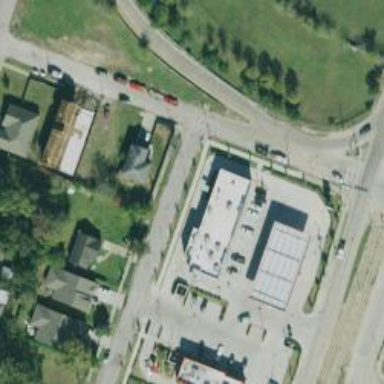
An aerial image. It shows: Convenience shop.